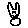
Label: cat